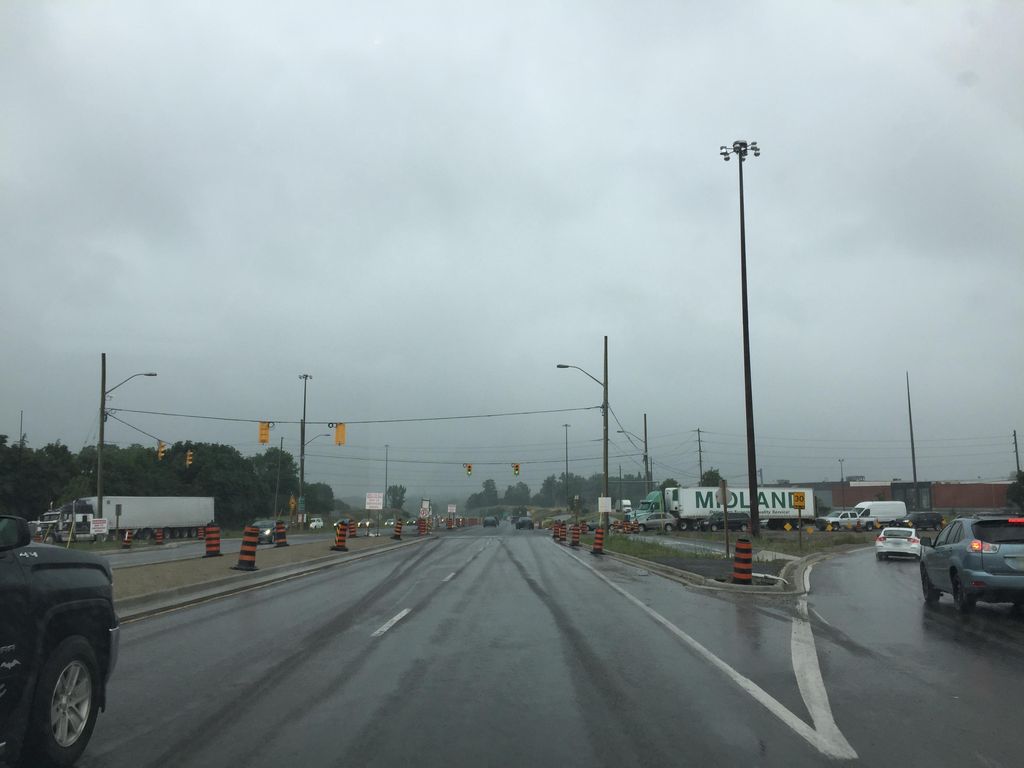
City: kitchener-waterloo